Question: Can it be done like this? I know I can make one actor which generalize behaviour of two on the left, but I need to know if this case shown below is possible.

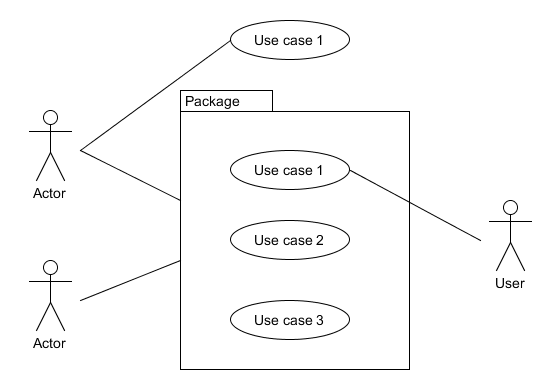
Answer: Although you can do quite a lot with UML this does not look ok (though I can't cite Superstructures about any constraints). But what you can do is to use a dependency instead. That would be perfectly ok.
The question still would stand: what kind of dependency will you show? That's what a reader of the model comes up with. If you can answer that, it's ok. Else you should sit down and think...